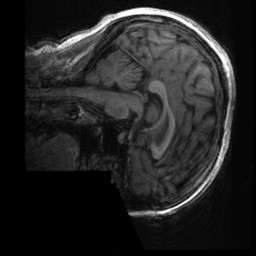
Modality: T1w
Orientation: sagittal
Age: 24
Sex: female